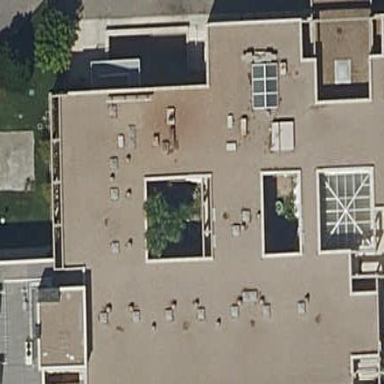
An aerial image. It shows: School building.